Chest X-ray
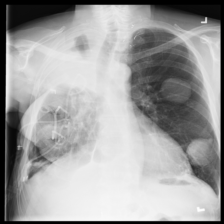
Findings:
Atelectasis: negative
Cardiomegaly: negative
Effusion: positive
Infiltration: negative
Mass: positive
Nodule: negative
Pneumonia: negative
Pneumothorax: negative
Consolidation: negative
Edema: negative
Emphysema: negative
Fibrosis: negative
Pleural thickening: negative
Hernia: negative